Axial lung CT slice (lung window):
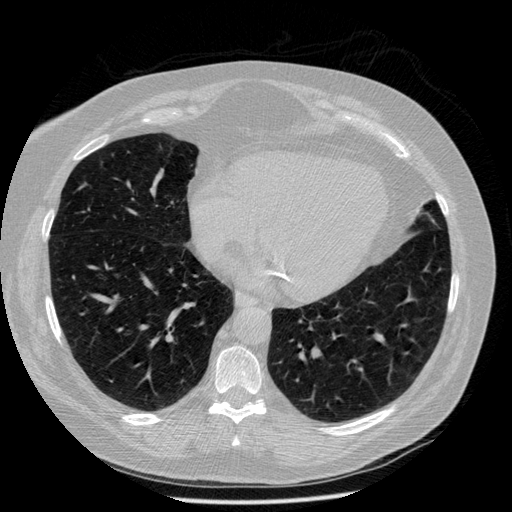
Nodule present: no